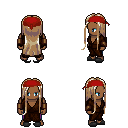
a pixel art fantasy rpg character, male body template, human, dark skin, brown robe, magenta pants, white blonde extra-long hairstyle, red bandana, leather bracers, gray slippers, four views (front, back, left, right), 2x2 character sprite sheet, small pixel art, hard edges, no anti-aliasing